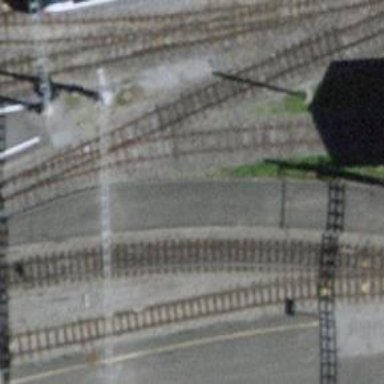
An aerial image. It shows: Narrow-gauge railway track electrified by contact line.